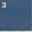
Piece: xx